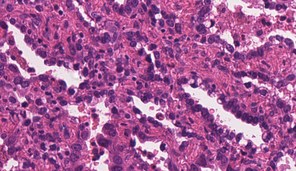
Tumor epithelial tissue: yes
Tumor-associated stroma tissue: yes
Normal tissue: no